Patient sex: M
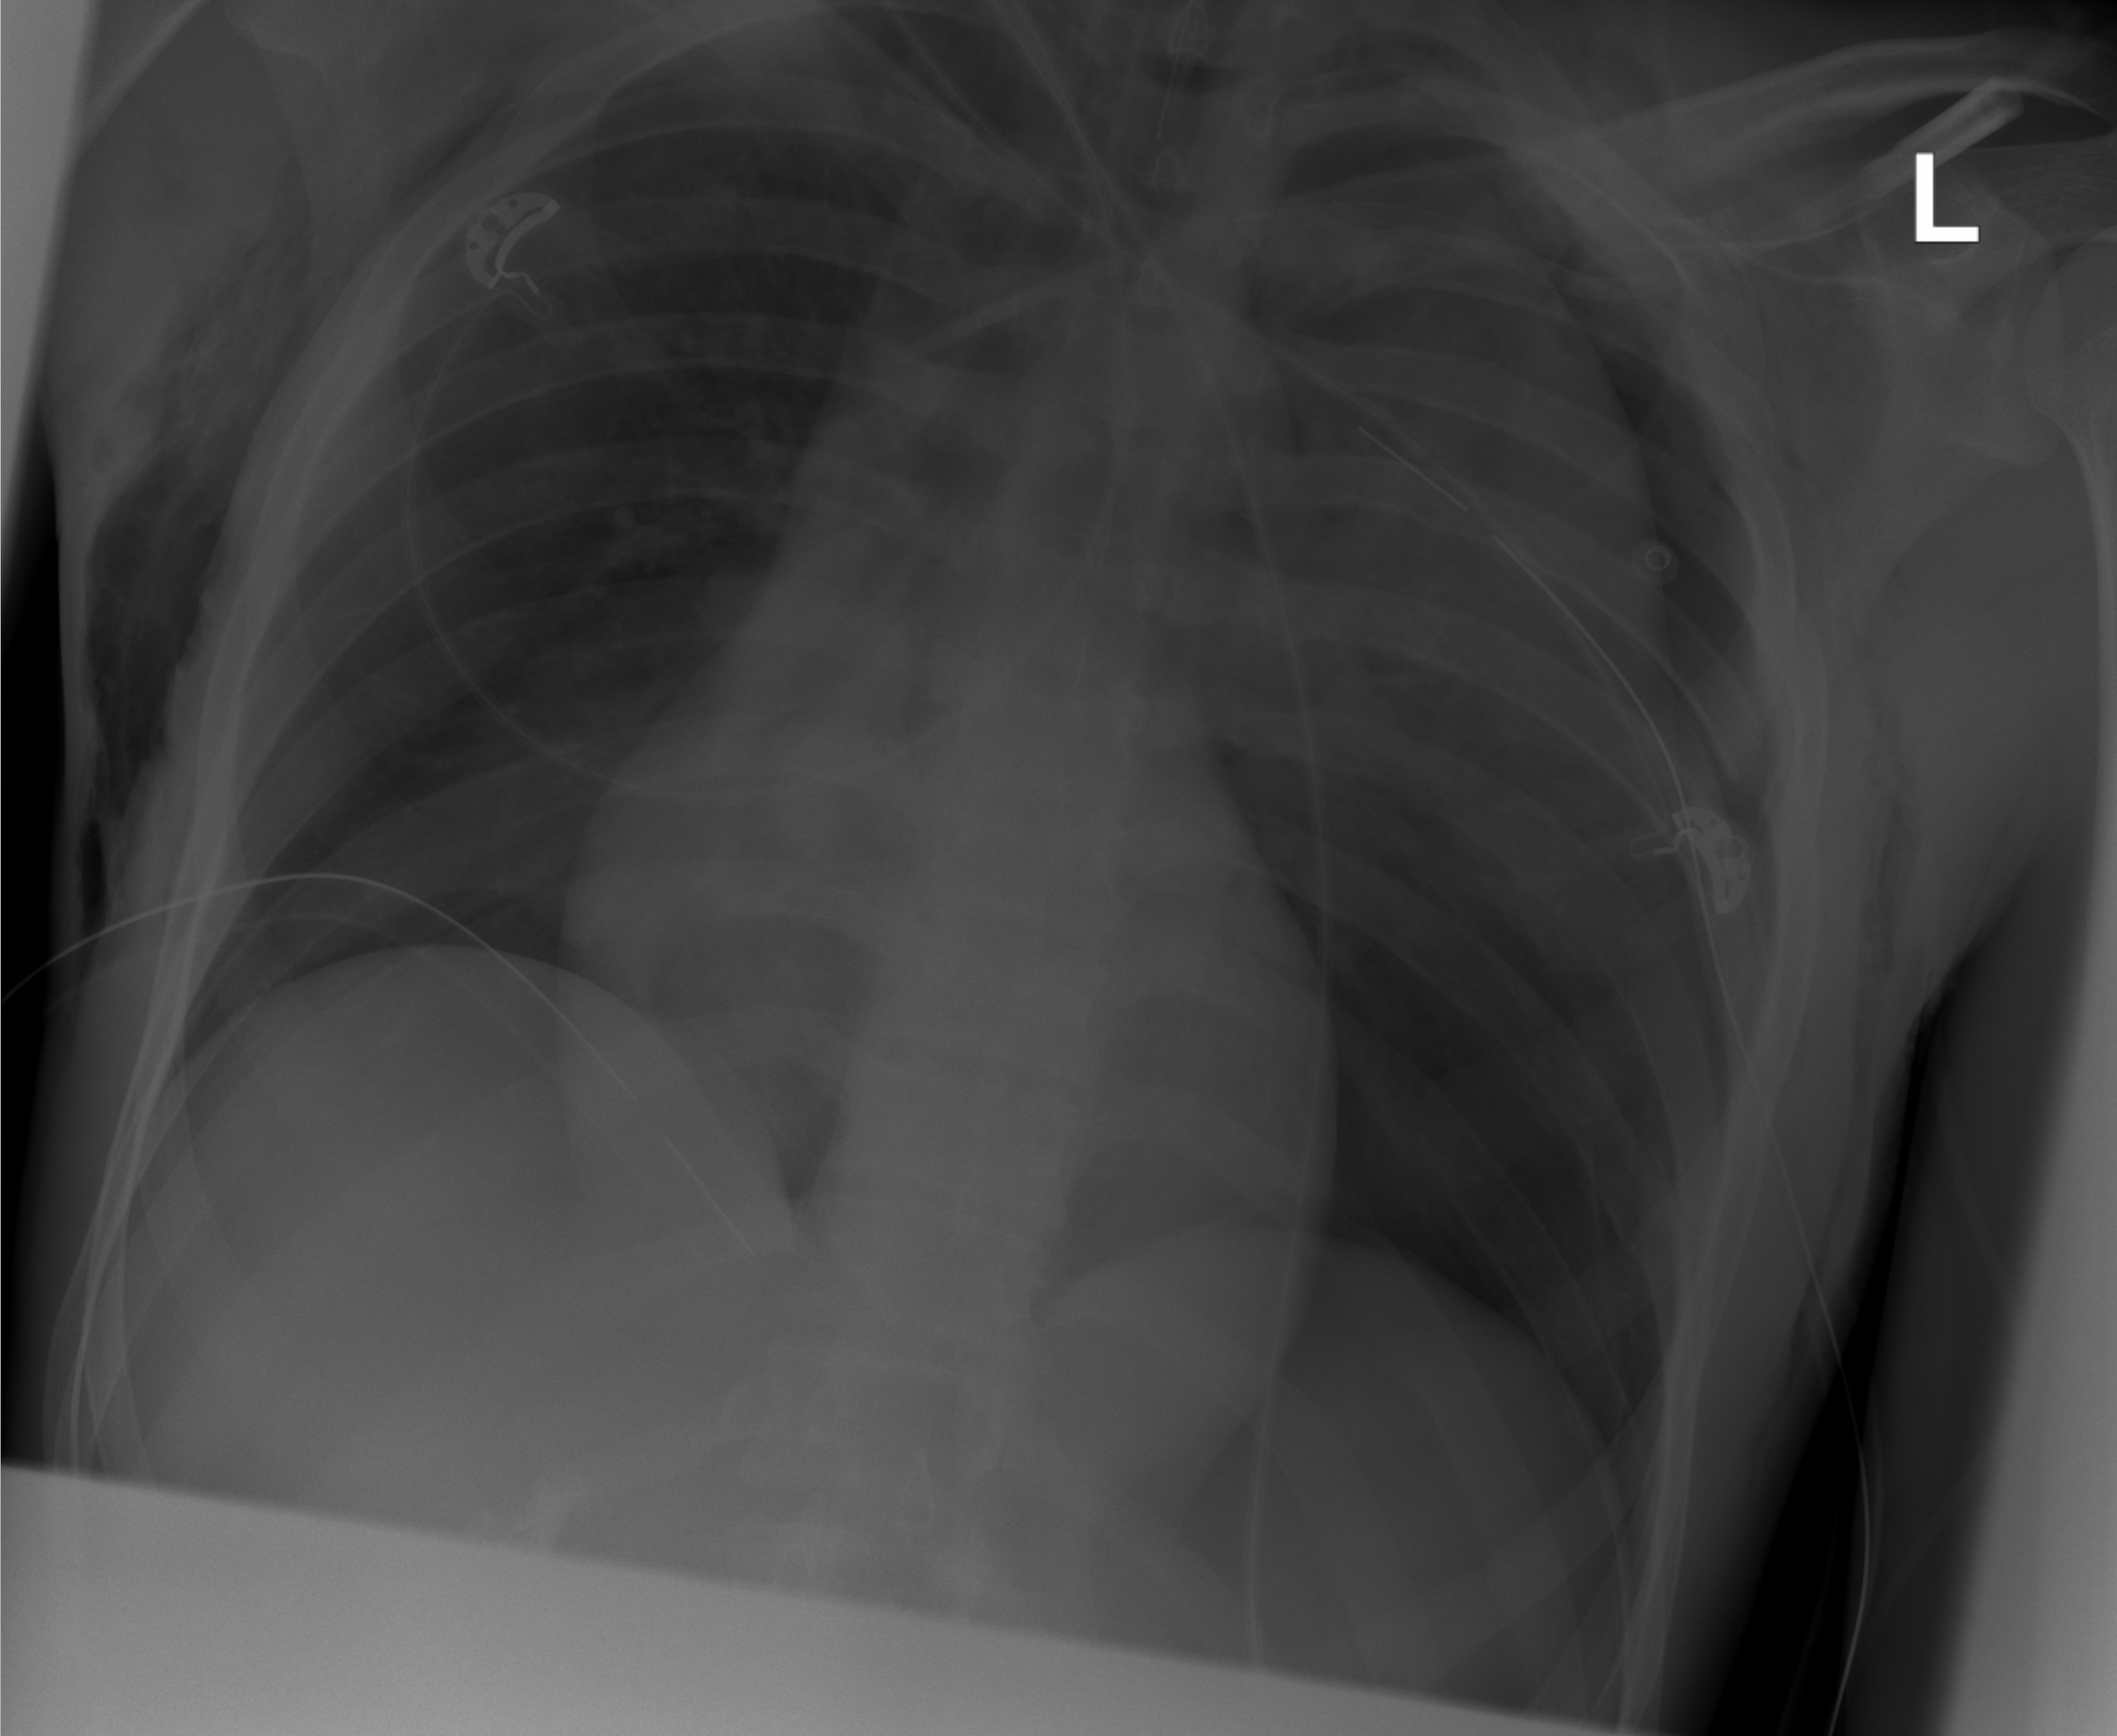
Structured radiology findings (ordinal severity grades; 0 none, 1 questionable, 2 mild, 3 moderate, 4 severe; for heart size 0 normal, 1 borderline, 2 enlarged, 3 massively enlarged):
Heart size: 0
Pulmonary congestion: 0
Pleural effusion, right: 0
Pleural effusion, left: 2
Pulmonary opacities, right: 2
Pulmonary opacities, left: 2
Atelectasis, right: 2
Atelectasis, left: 3